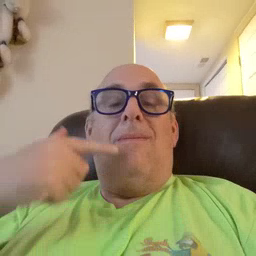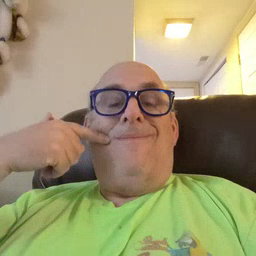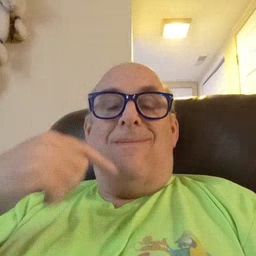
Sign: smile